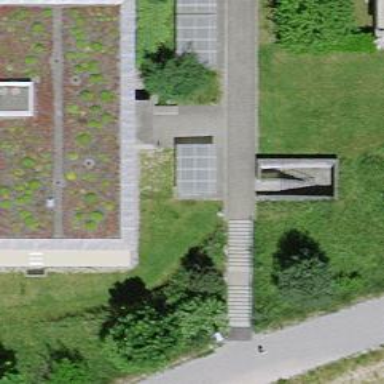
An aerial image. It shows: Concrete steps.